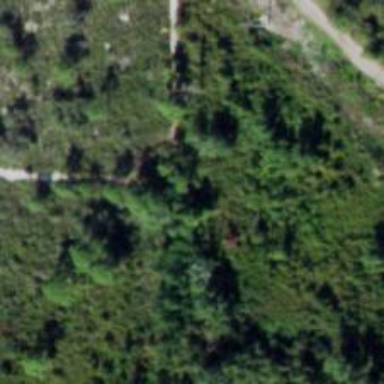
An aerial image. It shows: Track road.